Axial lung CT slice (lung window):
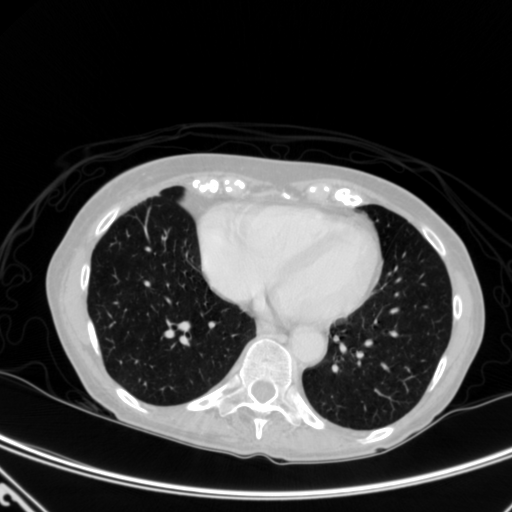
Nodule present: no